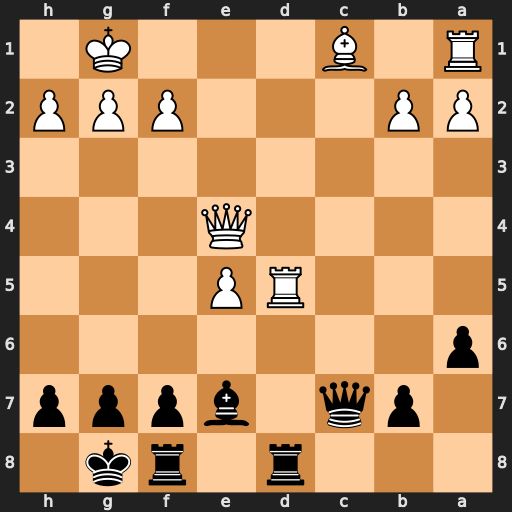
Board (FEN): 3r1rk1/1pq1bppp/p7/3RP3/4Q3/8/PP3PPP/R1B3K1
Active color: b
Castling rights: -
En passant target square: -
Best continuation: Qc6 Rxd8 Qxe4